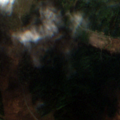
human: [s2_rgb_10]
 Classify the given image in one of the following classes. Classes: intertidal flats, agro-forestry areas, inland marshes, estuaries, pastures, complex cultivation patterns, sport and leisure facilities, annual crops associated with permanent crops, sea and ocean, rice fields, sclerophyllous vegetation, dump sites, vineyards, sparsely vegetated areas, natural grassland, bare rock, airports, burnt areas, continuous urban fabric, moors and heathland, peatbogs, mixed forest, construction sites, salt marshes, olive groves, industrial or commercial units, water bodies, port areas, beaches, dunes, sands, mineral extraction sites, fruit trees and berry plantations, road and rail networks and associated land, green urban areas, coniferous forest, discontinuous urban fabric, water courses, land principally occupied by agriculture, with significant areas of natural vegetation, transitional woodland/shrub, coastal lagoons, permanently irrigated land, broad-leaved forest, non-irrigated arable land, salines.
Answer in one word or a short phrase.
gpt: coniferous forest, moors and heathland, transitional woodland/shrub, peatbogs